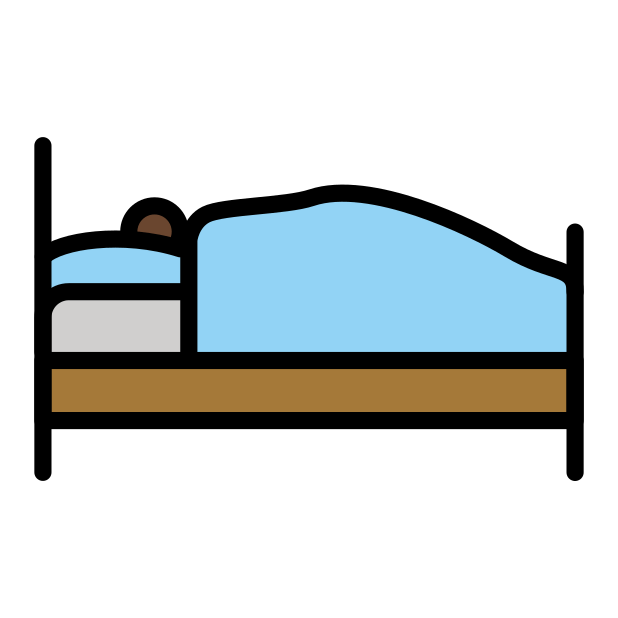
person in bed: dark skin tone